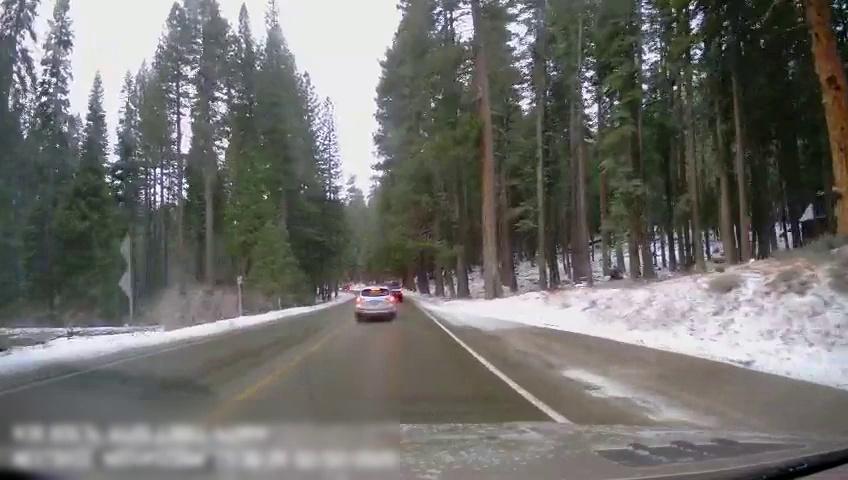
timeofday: Day
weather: Snowy
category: Drivable Space
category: Vehicles | Truck
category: Vehicles | SUV
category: Lanes | Current Lane
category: Lanes | Opposite Lane
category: Lanes | Opposite Lane
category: Lanes | Current Lane